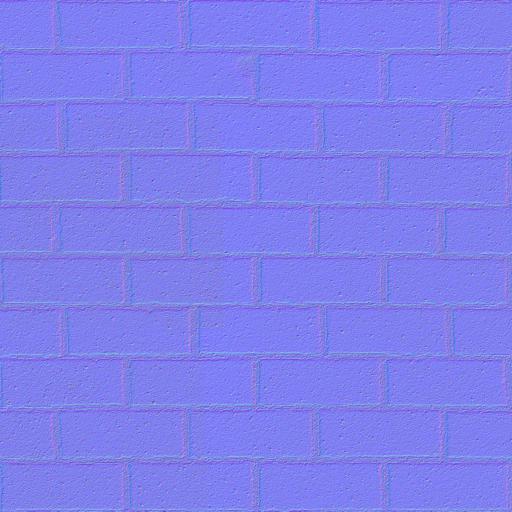
pavement paving stones